Question: After reading the folderstructure of 'QC Test Plan', I have read a list of 'Test'
by
'''
TestFactory testFactory = (TestFactory)qcConnection.TestFactory;
TDFilter testFilter = (TDFilter)testFactory.Filter;
TDAPIOLELib.List testList;
folderPath = folderPath.Trim();
testFilter["TS_SUBJECT"] = """ + folderPath + """;
testList = (List) testFactory.NewList(testFilter.Text);
foreach (Test testItem in testList)
{
//....
}
'''
The above code works. I can read Test ID, Name, and some more simple fields.
As can be seen in this picture

There is a "description" page on the bottom of the "details" page.
How can I retrieve values from it? How can I reach those values?
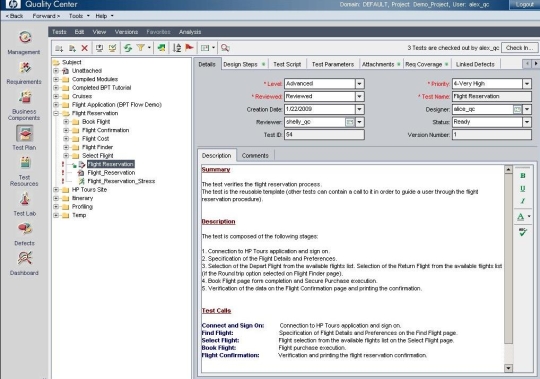
Answer: The description text as per your diagram can be accessed using:
'''
myString = testItem("TS_DESCRIPTION")
'''
or
'''
myString = testItem.Field("TS_DESCRIPTION")
'''
The result is basically HTML of everything in that Description tab.